Question: I know this is a silly question, but I would like to know why it is happening so.
I am using wamp server version 2.1. While viewing directories in localhost, the images beside the files are not getting loaded. Refer image below. On inspect of the image, I see it fails to load '/icons/folder.gif', where can I find those images and how to load them?

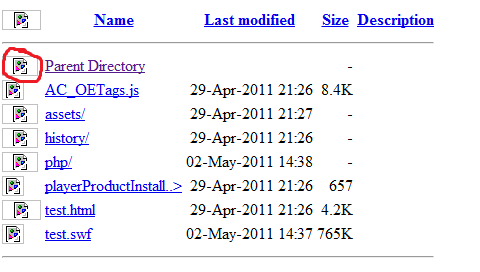
Answer: For whatever reason, you've either removed or moved the icons folder or you've modified a file that points to that folder somewhere on your machine...
The icons folder should reside in: C:\wampinpache\Apache(version)
Here are the icons: <URL>
If they are not already there, put them there.